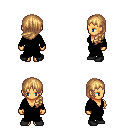
a pixel art fantasy rpg character, female body template, human, tanned skin, black robe, white pants, light blonde left-swept hairstyle, black shoes, four views (front, back, left, right), 2x2 character sprite sheet, small pixel art, hard edges, no anti-aliasing